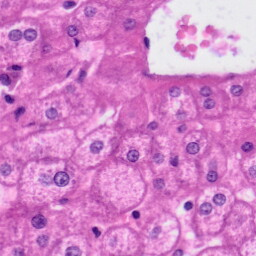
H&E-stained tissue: Liver